Interaction volume radius: 10 \u00c5
Interaction volume height: 25 \u00c5
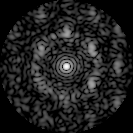
Disorder parameter: 0.6523